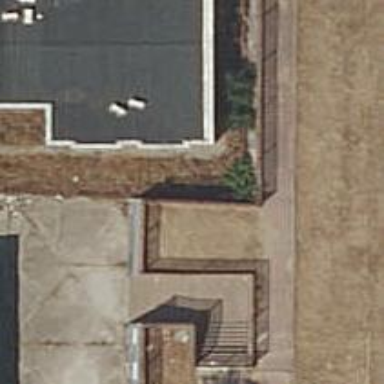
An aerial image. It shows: Retaining wall.